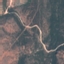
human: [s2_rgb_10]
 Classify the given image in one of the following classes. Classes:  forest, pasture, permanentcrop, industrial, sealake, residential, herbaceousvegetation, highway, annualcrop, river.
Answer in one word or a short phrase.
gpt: HerbaceousVegetation